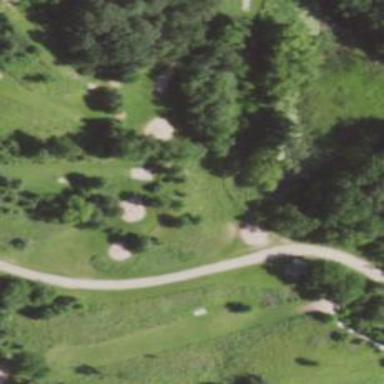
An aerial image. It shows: Fairway for disc golf.